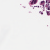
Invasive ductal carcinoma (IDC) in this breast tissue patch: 0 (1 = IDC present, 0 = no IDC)